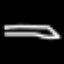
Label: pencil